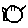
Label: smiley face